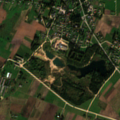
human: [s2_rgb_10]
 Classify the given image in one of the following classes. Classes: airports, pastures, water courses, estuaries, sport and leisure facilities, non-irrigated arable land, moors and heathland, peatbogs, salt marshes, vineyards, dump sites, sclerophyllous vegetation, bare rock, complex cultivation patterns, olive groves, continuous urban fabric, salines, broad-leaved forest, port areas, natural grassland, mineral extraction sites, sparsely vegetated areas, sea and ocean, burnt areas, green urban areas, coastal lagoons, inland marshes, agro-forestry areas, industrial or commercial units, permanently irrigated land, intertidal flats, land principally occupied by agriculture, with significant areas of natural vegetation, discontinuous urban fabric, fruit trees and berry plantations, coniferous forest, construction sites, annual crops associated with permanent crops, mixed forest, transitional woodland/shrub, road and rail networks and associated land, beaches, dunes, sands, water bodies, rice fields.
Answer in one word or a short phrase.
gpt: discontinuous urban fabric, non-irrigated arable land, complex cultivation patterns, transitional woodland/shrub